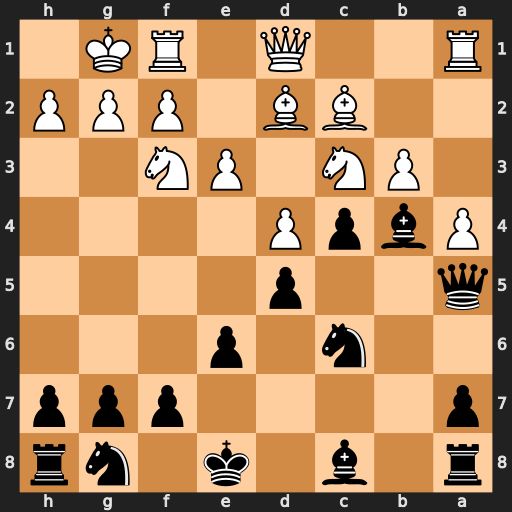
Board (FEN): r1b1k1nr/p4ppp/2n1p3/q2p4/PbpP4/1PN1PN2/2BB1PPP/R2Q1RK1
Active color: b
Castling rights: kq
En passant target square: -
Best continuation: Bxc3 Bxc3 Qxc3